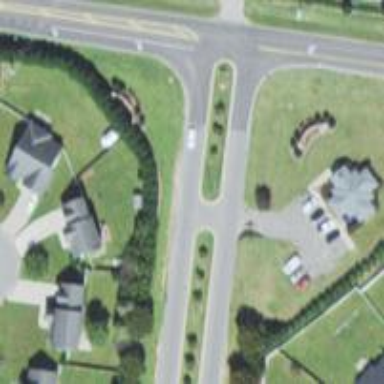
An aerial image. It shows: Residential road.